Question: Recently, I was reading the source codes of Universal-Image-Loader, And I found an interesting question on inheritance in Java. We know that the multiple inheritance is not allowed in Java. Java designers replaced the concept of multiple inheritance by that of interface.
In the release 1.9.1 of Universal-Image-Loader, the interface called BlockingDeque in the package of com.nostra13.universalimageloader.core.assist.deque extends two parent class, BlockingQueue and Deque, but Eclipse does't show any wrong information about it. So I am confused about it.
Does someone else ever notice this??
and the pic showing this question is below:

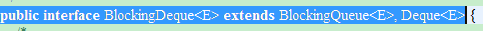
Answer: Yeah, just like a question in my mind: doesn't Java support multiple inheritance?
The fact is YES. More exactly, both class and interface are object. "".